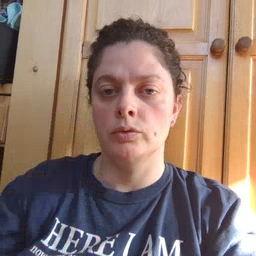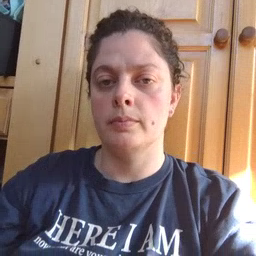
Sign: bug